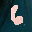
Label: 6